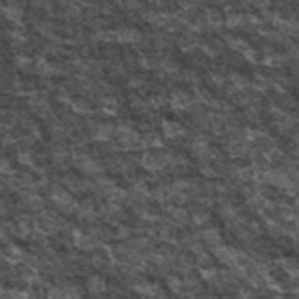
Label: frost